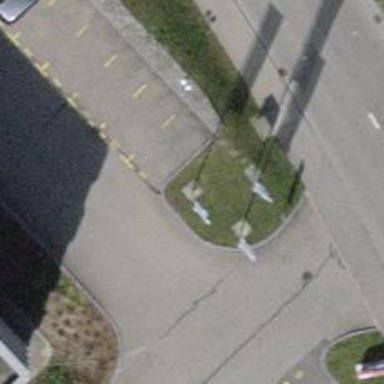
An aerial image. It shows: Flagpole which is man-made.